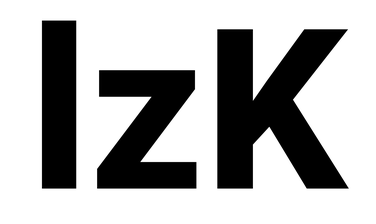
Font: Roboto_ExtraBold